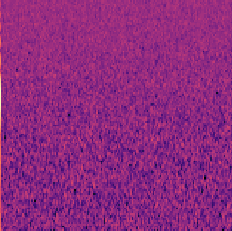
Sound class: Frog